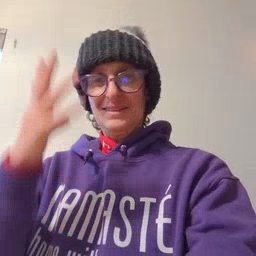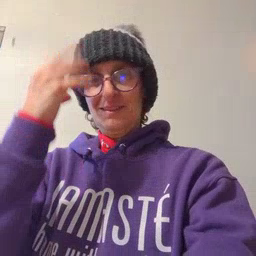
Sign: sleep